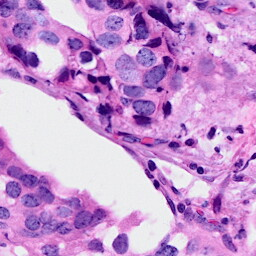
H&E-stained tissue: Breast